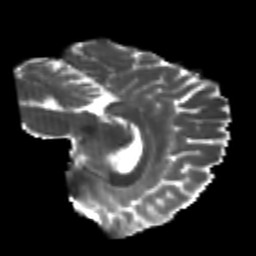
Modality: T2w
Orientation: sagittal
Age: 22
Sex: female
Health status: healthy
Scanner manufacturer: philips
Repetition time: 7.384 s
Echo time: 0.08599 s